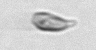
Label: Cryptophyta